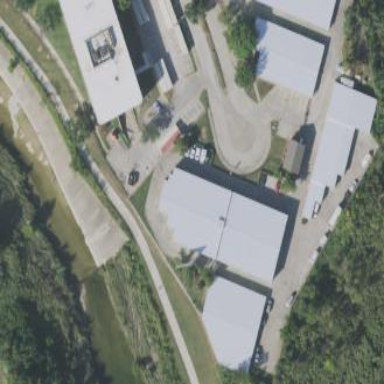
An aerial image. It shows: Warehouse.